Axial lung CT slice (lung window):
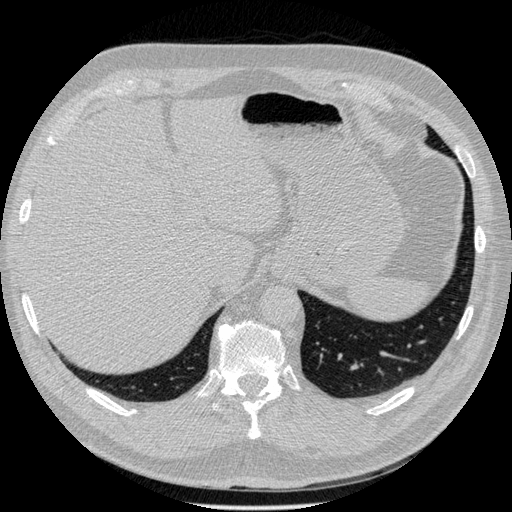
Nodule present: no